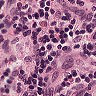
Metastatic tissue present: no